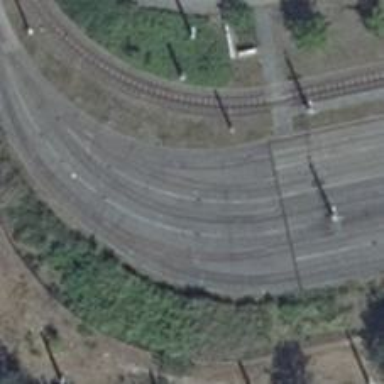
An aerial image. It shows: Tramway with electrified contact lines.